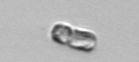
Label: Guinardia_striata